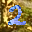
Label: 2